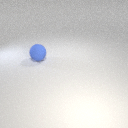
large blue rubber sphere